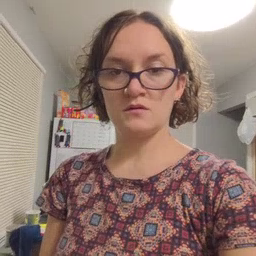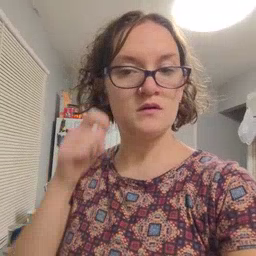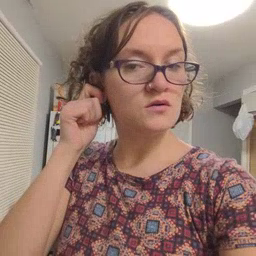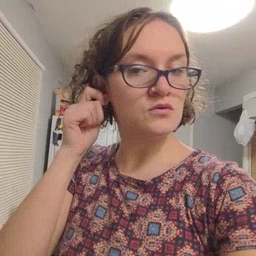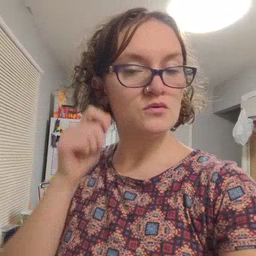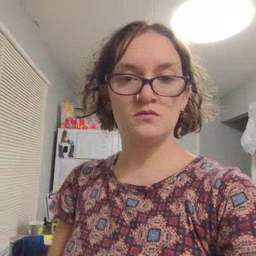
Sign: ear